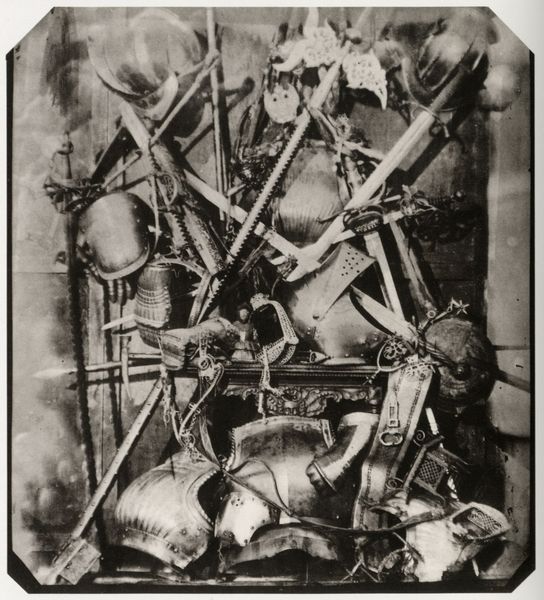
Titel: Gruppe von 46 Waffen und Arbeiten der Zeugschmiede, Sporen, Schwertfeger u.s.w. 15. und 16. Jahrhundert (Liegnitz)
Künstler: Ludwig Belitski
Standort: Berlin
Institution: Hochschule der Künste, Hochschulbibliothek
Schlagwörter: dunkel, schatten, weiß, grau, hell, hintergrund, licht, schwarz, säule, alt, messer, pferde, stillleben, sattel, steigbügel, zaumzeug, relief, stab, weis, sepia, krieg, lanze, metall, plastik, unscharf, foto, fotografie, photographie, eisen, panzer, haufen, oberfläche, schwarz weiss, schwert, schwerter, säbel, waffen, durcheinander, faust, waffe, degen, helm, ritter, rüstung, photo, ecken, diagonal, helme, brustpanzer, harnisch, verwischt, gewehr, schloß, axt, dolch, hellebarde, lanzen, ritterrüstung, armbrust, speer, speere, sporen, gewehre, pfeil, abgerundet, blech, installation, anordnung, schutz, trophäen, rüstungen, zirkel, auflösung, ritterrüstungen, geräte, montage, wirrwarr, panzerung, schusswaffen, instalation, rapier, anhäufung, brustharnisch, hehlm, liccht, rapir, rüstugen, schulterpanzer, shcwerter, waffenarsenal, bricolage